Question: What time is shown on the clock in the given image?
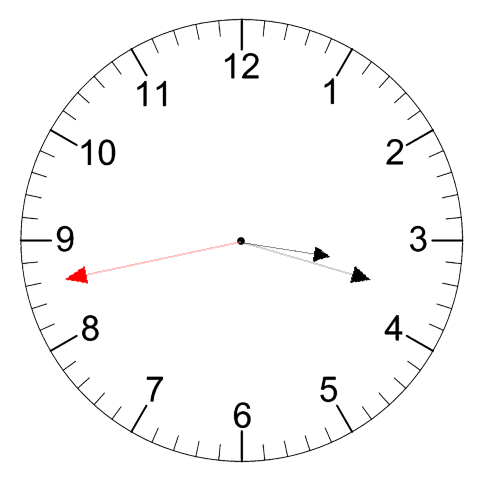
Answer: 03:17:43